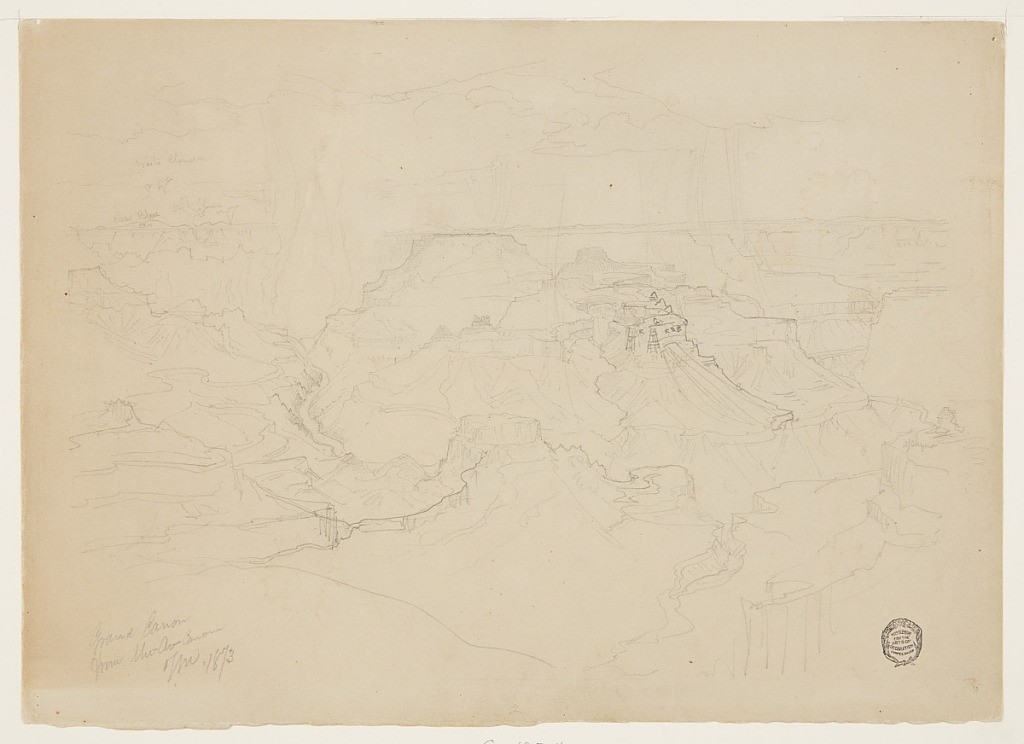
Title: The Grand Canyon in the Rain
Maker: Thomas Moran, American, b. Britain, 1837–1926
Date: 1873
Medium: Graphite on light-brown wove paper
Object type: Drawing
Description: Panorama of the Grand Canyon as seen from perhaps the Muave Canyon.